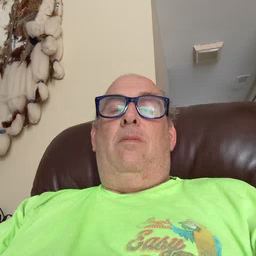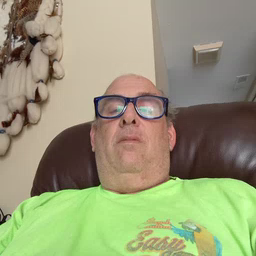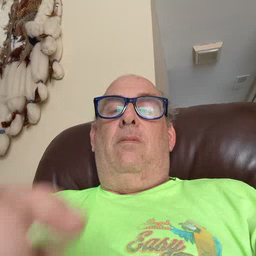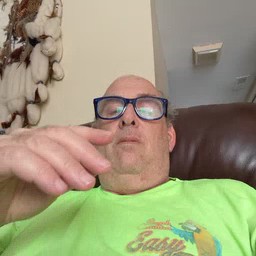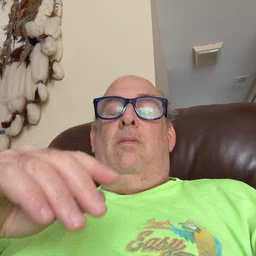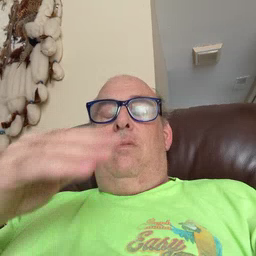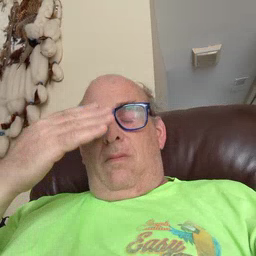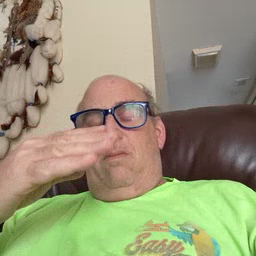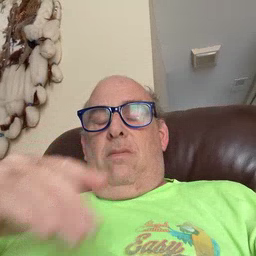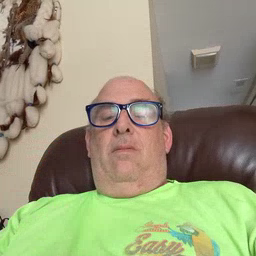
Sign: sleepy